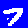
Digit: 7